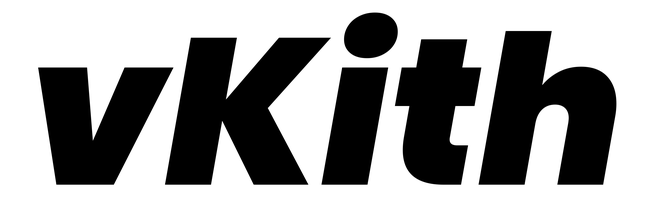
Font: Poppins-BlackItalic